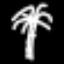
Label: palm tree